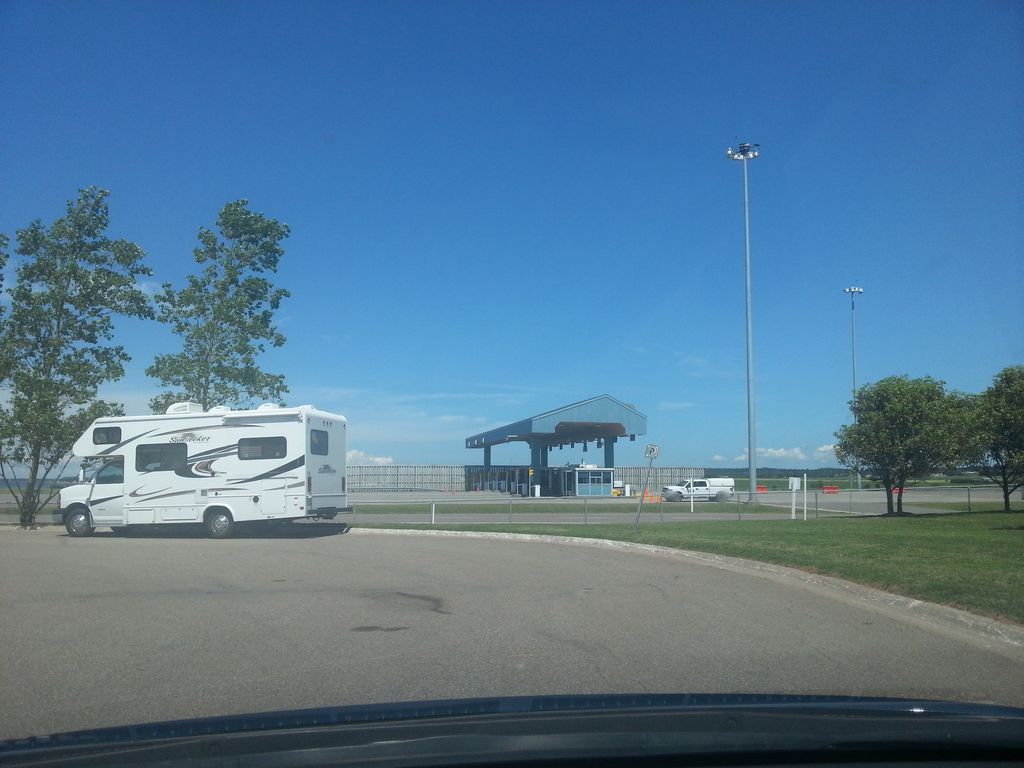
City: charlottetown